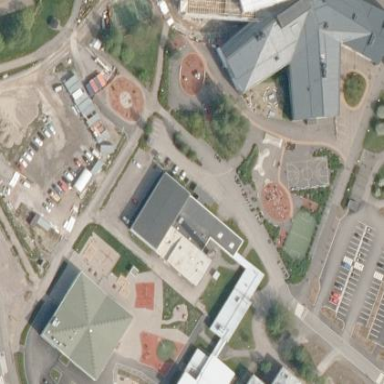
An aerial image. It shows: Building being used as sports hall.